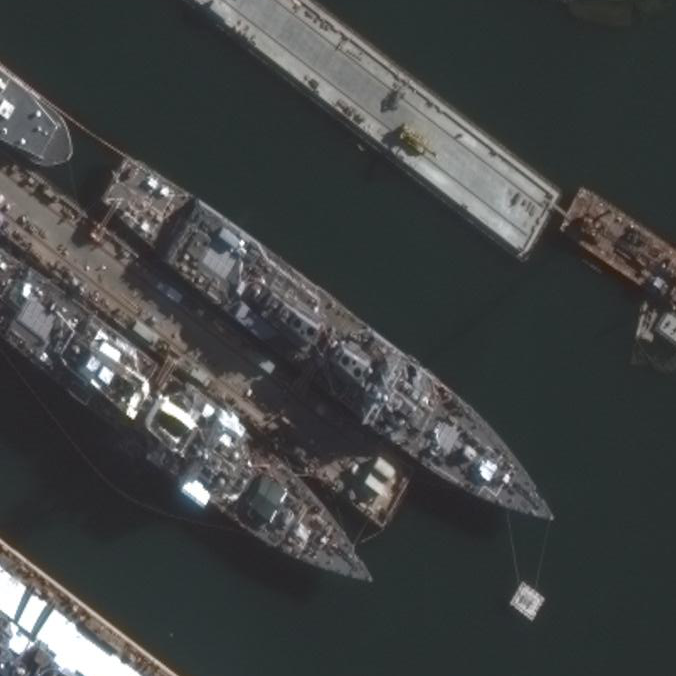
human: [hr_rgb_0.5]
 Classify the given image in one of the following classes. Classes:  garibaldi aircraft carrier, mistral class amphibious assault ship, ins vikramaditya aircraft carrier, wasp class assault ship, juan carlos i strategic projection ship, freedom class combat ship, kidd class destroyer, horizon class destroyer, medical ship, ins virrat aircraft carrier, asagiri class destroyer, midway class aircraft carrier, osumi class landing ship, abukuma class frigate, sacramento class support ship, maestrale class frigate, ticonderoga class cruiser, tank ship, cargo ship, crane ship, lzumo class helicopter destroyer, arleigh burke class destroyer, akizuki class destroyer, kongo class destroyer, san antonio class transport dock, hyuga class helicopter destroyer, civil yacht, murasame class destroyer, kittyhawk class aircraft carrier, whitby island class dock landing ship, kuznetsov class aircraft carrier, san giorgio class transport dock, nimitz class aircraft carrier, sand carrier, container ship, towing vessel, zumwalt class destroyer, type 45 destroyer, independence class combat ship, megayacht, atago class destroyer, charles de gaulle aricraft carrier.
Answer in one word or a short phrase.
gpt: Arleigh Burke class destroyer